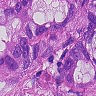
Metastatic tissue present: yes